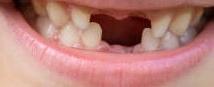
Condition: hypodontia